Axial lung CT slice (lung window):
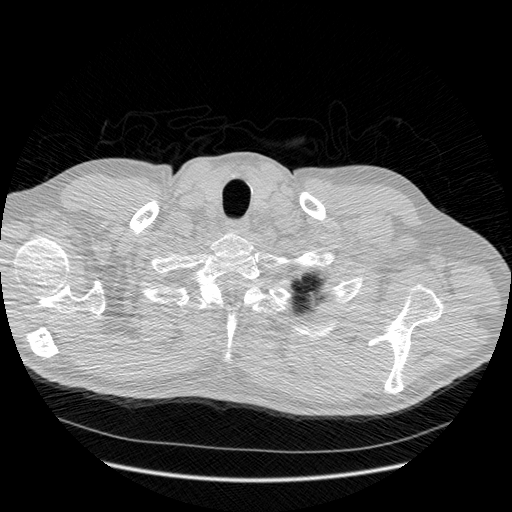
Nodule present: no